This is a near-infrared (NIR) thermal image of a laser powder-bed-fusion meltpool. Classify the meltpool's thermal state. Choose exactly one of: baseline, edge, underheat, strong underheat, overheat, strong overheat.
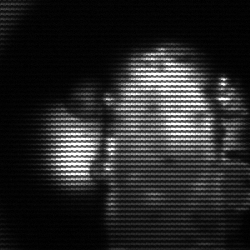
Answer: strong underheat